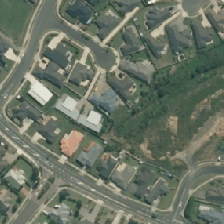
Land cover: urban_parkland